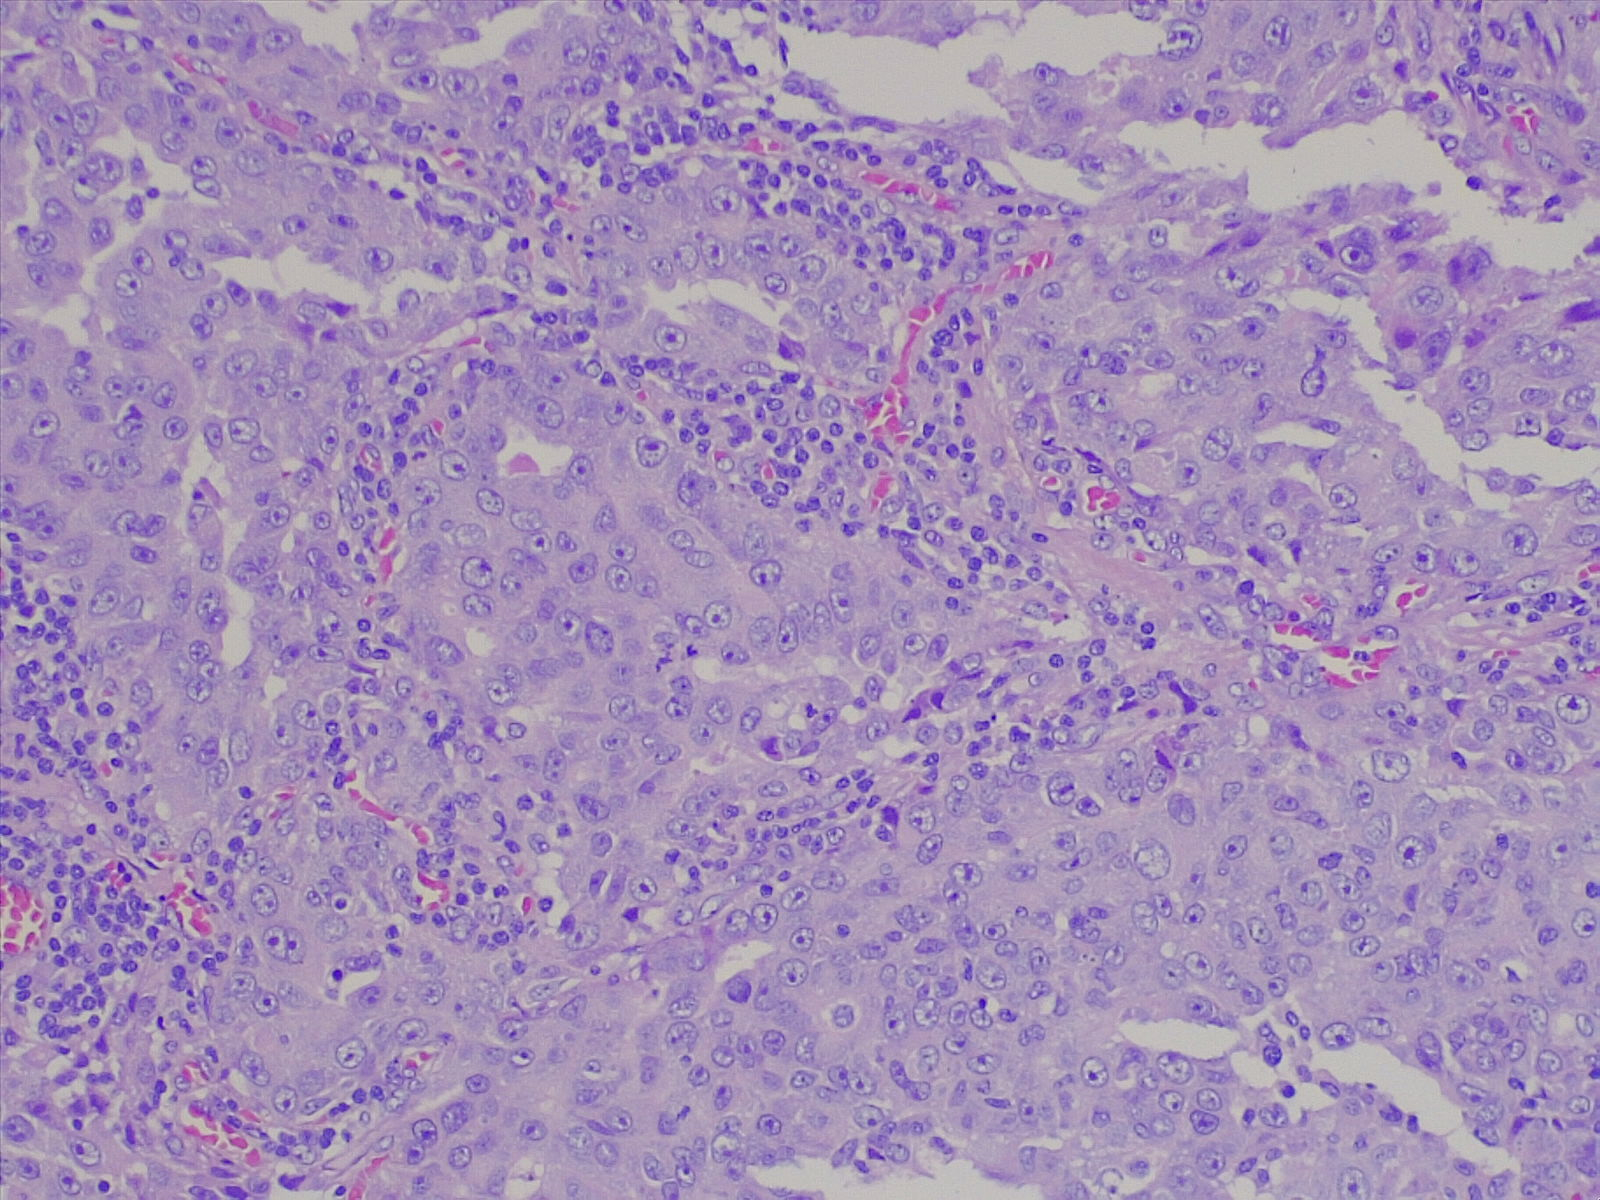
Label: lung adenocarcinoma, moderately differentiated